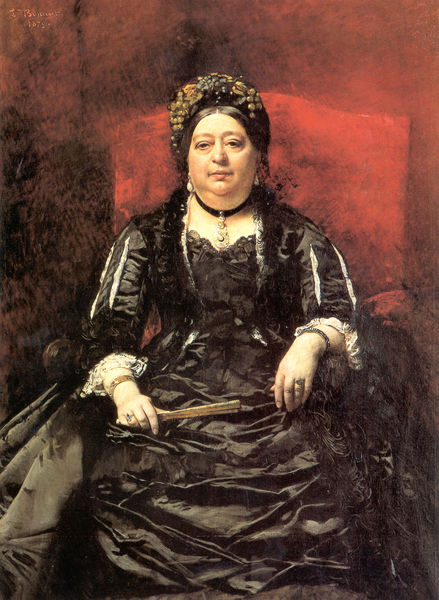
Titel: Portrait of Mme Léopold Stern
Künstler: Léon Bonnat
Standort: Bayonne
Institution: Musée Bonnat
Schlagwörter: blau, dunkel, gemälde, hand, schatten, weiß, sitzen, ausschnitt, blumen, braun, finger, frau, grau, haar, hell, hut, kleid, kleider, licht, mund, nase, ohrring, raum, schmuck, schwarz, stirn, stuhl, zimmer, blick, blüten, dame, obst, rot, fächer, haube, mode, muster, alt, wand, arm, arme, augen, bluse, falten, federn, gesicht, haarschmuck, inkarnat, kragen, mensch, samt, spitze, trauer, bild, bildnis, hals, hände, portrait, porträt, rückenlehne, schauen, öl, gold, haare, reich, sessel, sitzend, stoff, adel, innen, ohrringe, rokkoko, spitzen, augenbrauen, diadem, frontal, kinn, lippen, mittelscheitel, perle, perlen, scheitel, seide, früchte, trauben, perücke, kopfbedeckung, spanien, taille, wangen, lehne, halsband, kette, dunst, tag, haarband, lehnen, thron, dick, füllig, weib, weiblich, witwe, reflexe, glanz, stuhllehne, streifen, glänzen, edel, rüsche, rüschen, kropfband, kniestück, ring, halskette, fecher, satin, fett, spanisch, ringe, geld, kopfputz, kranz, armband, armbänder, armreif, armreifen, goldschmuck, diffus, armlehnen, weintrauben, anhänger, doppelkinn, wohlhabend, frauenbildnis, korsett, macht, spitzenärmel, gerafft, frauenporträt, teuer, kopfschmuck, detailgetreu, taft, haartracht, wittwe, kropf, bil, atlas, fülle, feist, spanierin, bachus, pomp, armreife, dicke, matrone, schwarzes kleid, armel, eingeschnürt, perlenschmuck, von vorne, reife, übergewichtig, galten, fácher, gescheitelt, countess, roter stuhl, fettsack, feine dame, bildnis#, mund#, fette, fächer in der hanf, fächer in der hand, wohlbeleibt, übergewichtige, bachud